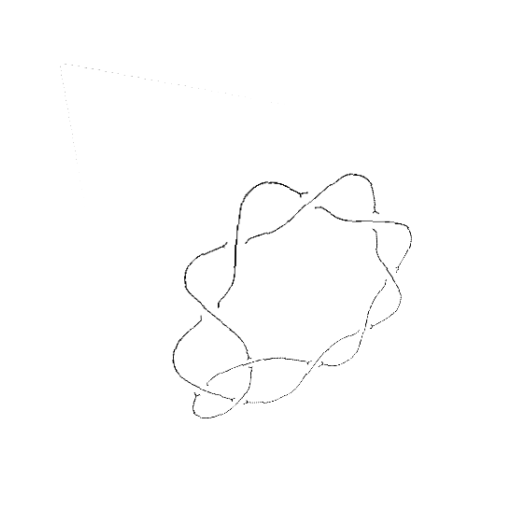
Crossing number: 10